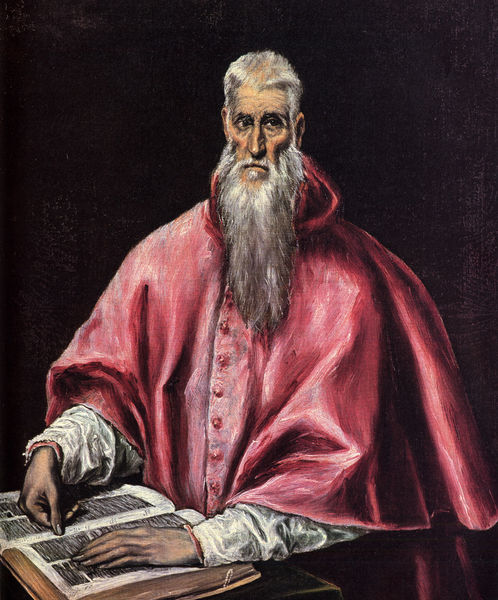
Titel: Der hl. Hieronymus im Kardinalsornat
Künstler: El Greco
Standort: Madrid
Institution: Sammlung Conde de Adanero y de Castro Serna
Schlagwörter: dunkel, gemälde, gott, hand, kopf, mann, schatten, umhang, weiß, sitzen, braun, daumen, finger, geste, grau, hell, hintergrund, licht, mund, nase, ohr, schwarz, stirn, tisch, blick, rot, malerei, alt, bart, hemd, arm, augen, bibel, bärtig, falten, gesicht, kleidung, lang, mensch, samt, vollbart, ärmel, bildnis, hände, portrait, porträt, öl, kirche, figur, geistlicher, gewand, haare, kutte, mantel, sitzend, frontal, knopf, lippe, lippen, ohren, rosa, seide, spanien, schrift, man, perspektive, alter mann, farbe, spalten, bischof, cardinal, papst, red, falte, asketisch, schmal, glanz, glatze, lesen, nachdenklich, nagel, nägel, zeigen, knöpfe, knopfleiste, gestalt, pink, alter, buch, spanisch, religion, seite, text, kardinal, habit, pult, seiten, halbfigurig, manierismus, priester, zugeknöpft, luther, predigt, vatikan, heiliger, lesepult, gelehrter, weinrot, lesend, zeilen, geistlich, gesichtszüge, cape, aufgeschlagen, lat, el greco, beard, sakral, glieder, purpur, göttlich, heilige schrift, kapuze, kapitel, reading, scharlach, gesichtsfalten, deformiert, proportionen, gelängt, lektüre, roter mantel, hinweis, zeile, asket, christ, pellerine, book, learn, teach, abt, kardinalrot, eite, spalte, rauschebart, evangelist, pius, pluviale, christian, malere, greco, auftragsbild, cappa, offenes buch, papst pius, papst pius v, papstmantel, pius v, pius v., seitens, spiritualisiert, textzeile, verlängert, vorbild, weisend, gelehrt, faith, mesnch, papast, depth, schmächtig, priest, glanze, science, questions, reflection, christianisme